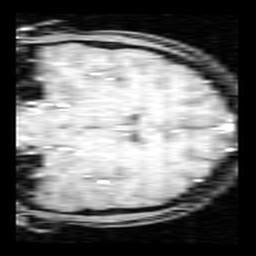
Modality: inplaneT1
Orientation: coronal
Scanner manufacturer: ge
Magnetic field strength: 3 T
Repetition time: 0.2 s
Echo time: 0.0036 s